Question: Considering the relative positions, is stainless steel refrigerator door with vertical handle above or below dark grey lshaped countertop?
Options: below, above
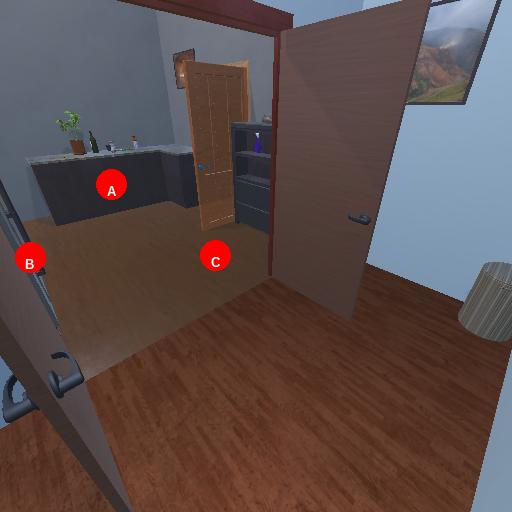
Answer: below